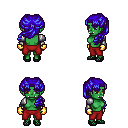
a pixel art fantasy rpg character, female body template, orc, green skin, steel arm armor, red pants, blue princess hairstyle, gold gloves, ghillies, four views (front, back, left, right), 2x2 character sprite sheet, small pixel art, hard edges, no anti-aliasing